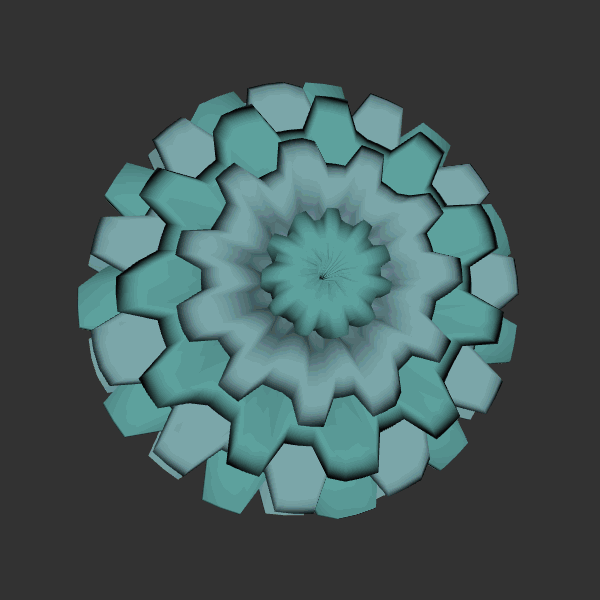
Background: dark